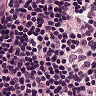
Metastatic tissue present: no